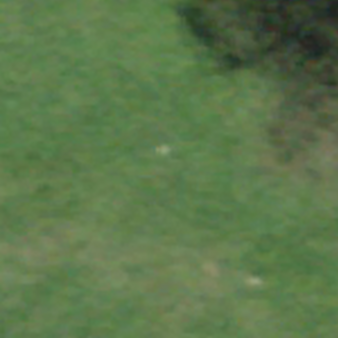
Label: other